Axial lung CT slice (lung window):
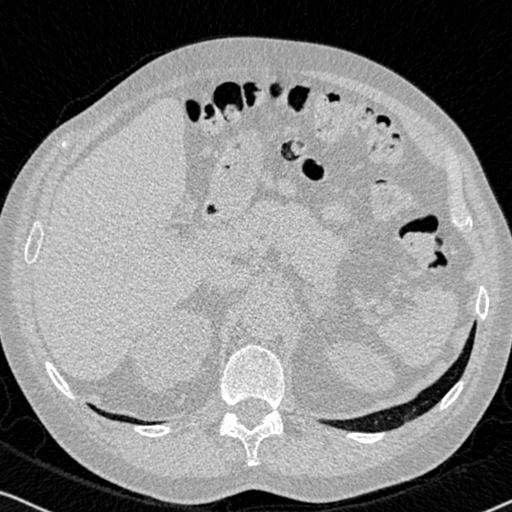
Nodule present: no